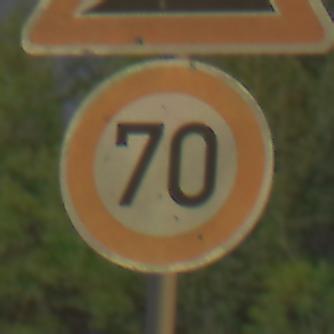
Verkehrszeichen: Geschwindigkeit70
Zusatzzeichen oben: Steigung10
Umgebung: Outdoor, Urban
Tageszeit: Night
Wetter: PartlyCloudy
Licht: Artificial
Jahreszeit: NotSpecified
Kontrast: HighContrast